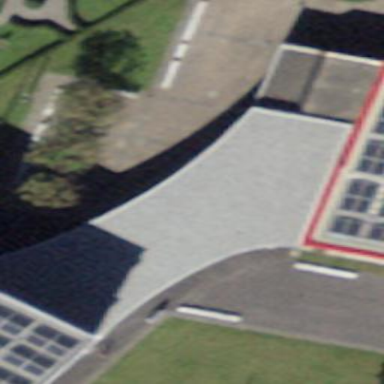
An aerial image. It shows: View of roof of building.